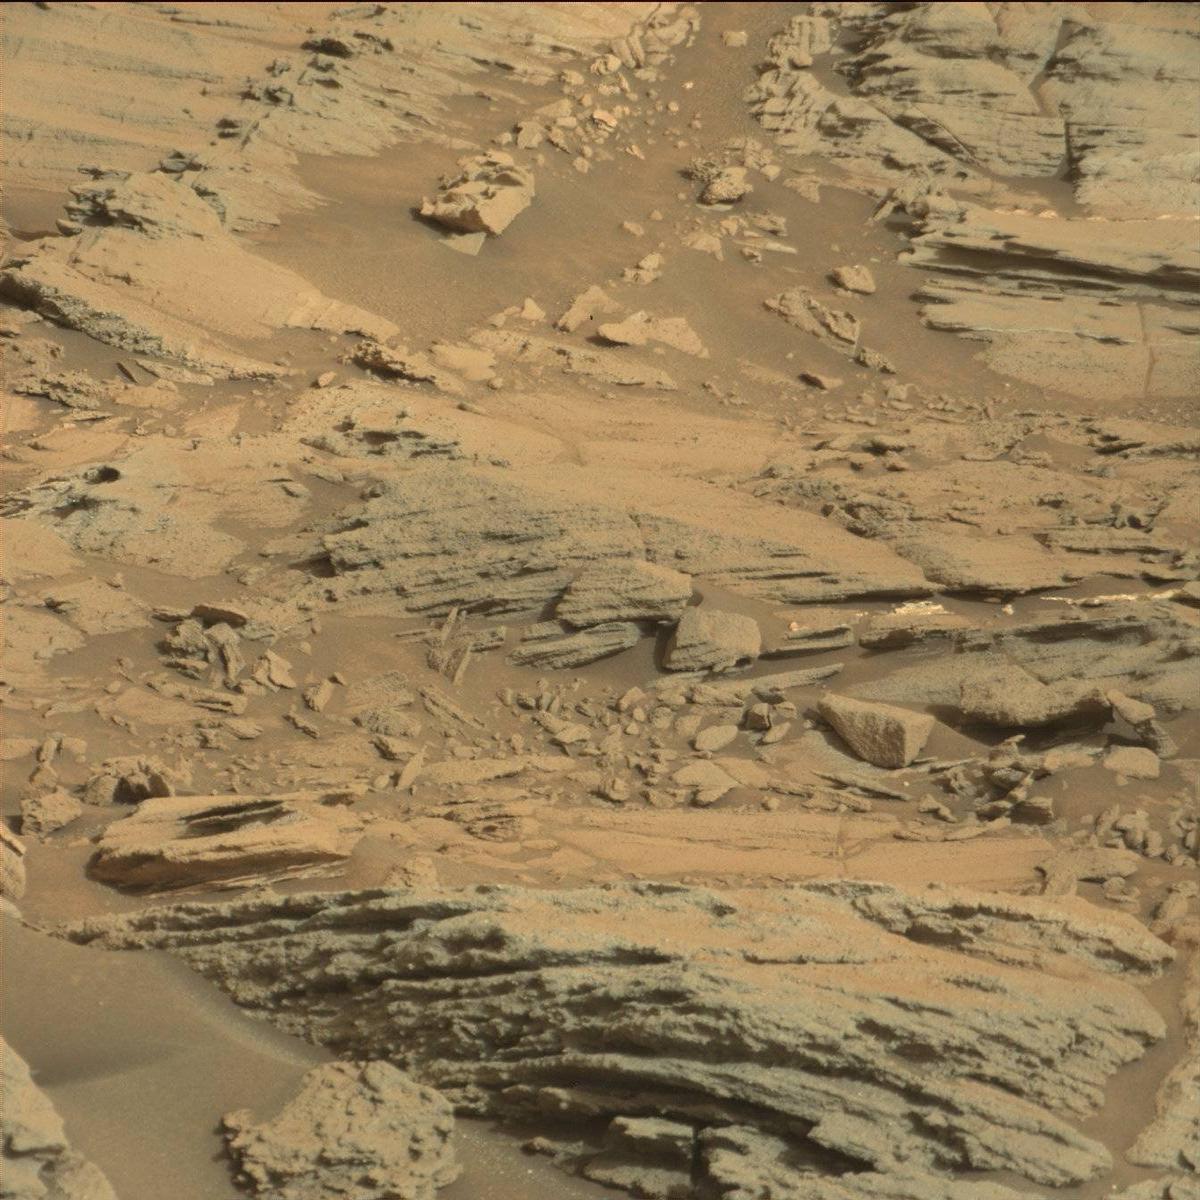
Terrain classes present: Bedrock, Rock, Sand / Soil